Breast ultrasound image
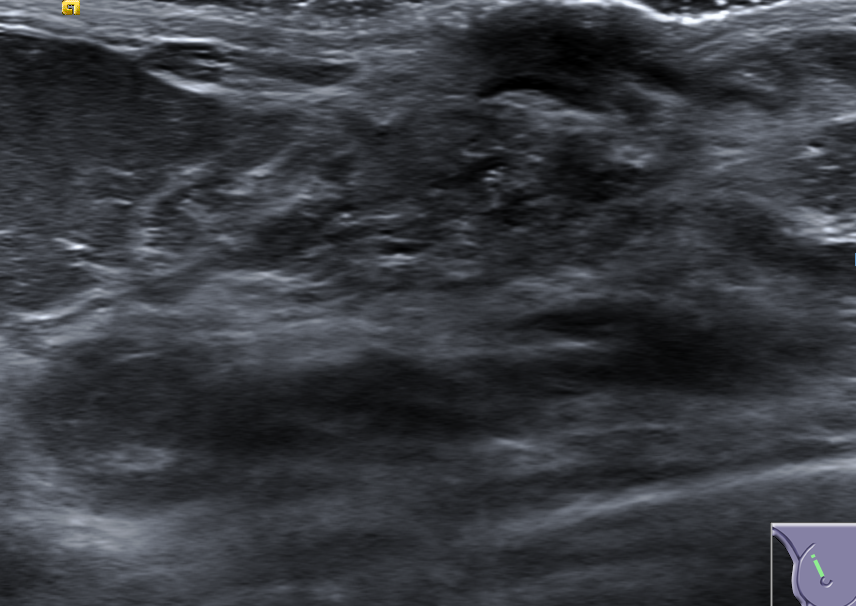
Diagnosis: normal